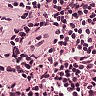
Metastatic tissue present: no